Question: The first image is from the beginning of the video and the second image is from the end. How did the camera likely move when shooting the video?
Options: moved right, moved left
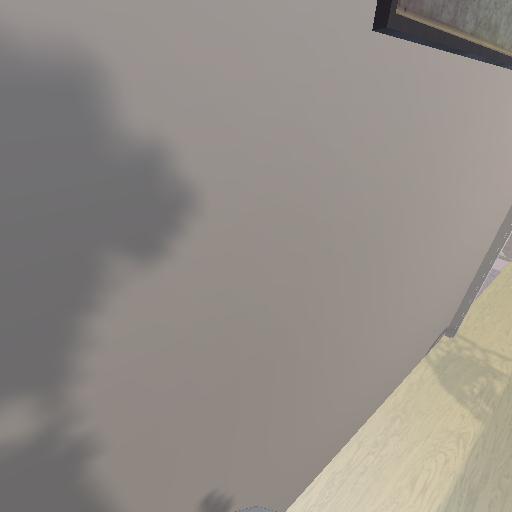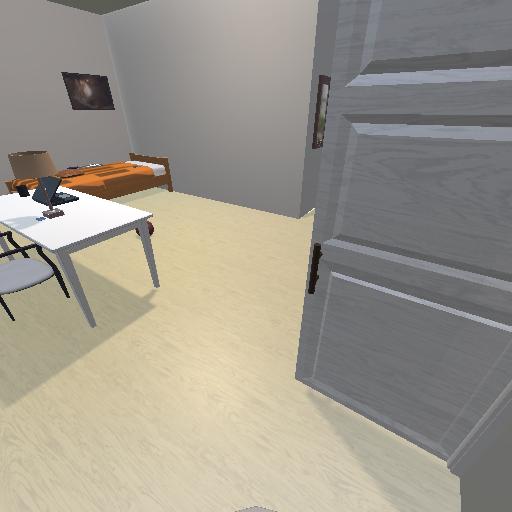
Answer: moved right